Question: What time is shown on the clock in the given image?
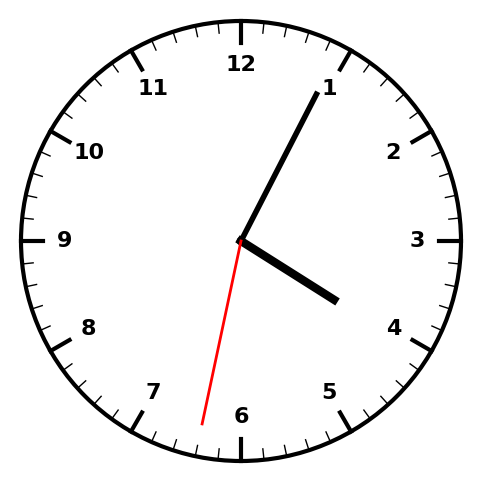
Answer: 04:04:32